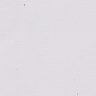
Metastatic tissue present: no